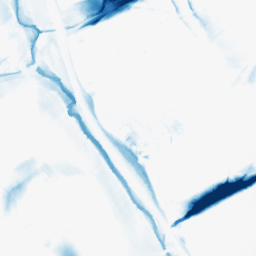
Category: morphological
Decomposition family: morphological_diamond
Decomposition parameters: operation: closing
radius: 20
Upsampling method: fft_zeropad
Upsampling parameters: scale: 4
Upsampling scale: 4